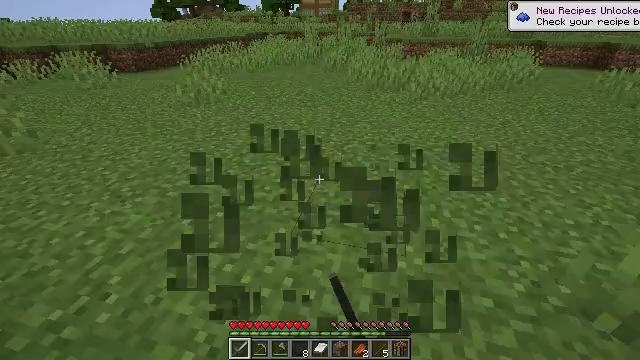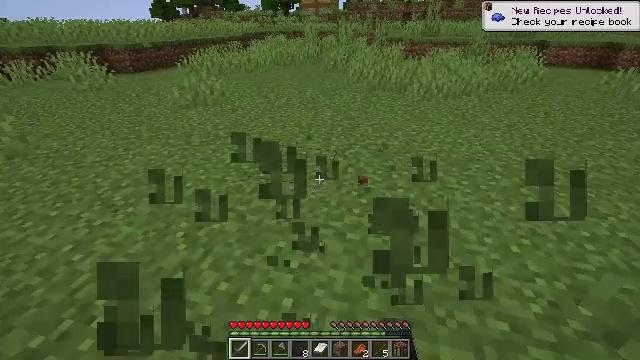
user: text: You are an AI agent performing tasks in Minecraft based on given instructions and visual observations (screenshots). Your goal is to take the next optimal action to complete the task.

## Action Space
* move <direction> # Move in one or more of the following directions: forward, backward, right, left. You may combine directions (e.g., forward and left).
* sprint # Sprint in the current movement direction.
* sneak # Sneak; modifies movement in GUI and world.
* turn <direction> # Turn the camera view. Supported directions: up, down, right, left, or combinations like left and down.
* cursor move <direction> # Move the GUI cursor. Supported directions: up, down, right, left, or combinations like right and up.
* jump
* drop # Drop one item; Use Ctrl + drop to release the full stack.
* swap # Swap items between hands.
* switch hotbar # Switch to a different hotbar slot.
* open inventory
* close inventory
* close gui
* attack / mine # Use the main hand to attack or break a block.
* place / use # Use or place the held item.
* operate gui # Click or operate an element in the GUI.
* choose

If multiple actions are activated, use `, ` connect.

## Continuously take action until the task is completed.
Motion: motion action
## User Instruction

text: Collect a cornflower for blue dye.
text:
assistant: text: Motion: move forward
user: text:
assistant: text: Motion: no_op